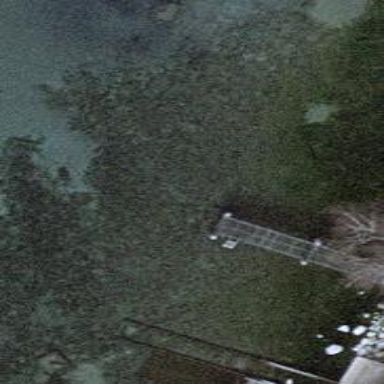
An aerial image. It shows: Man-made pier.